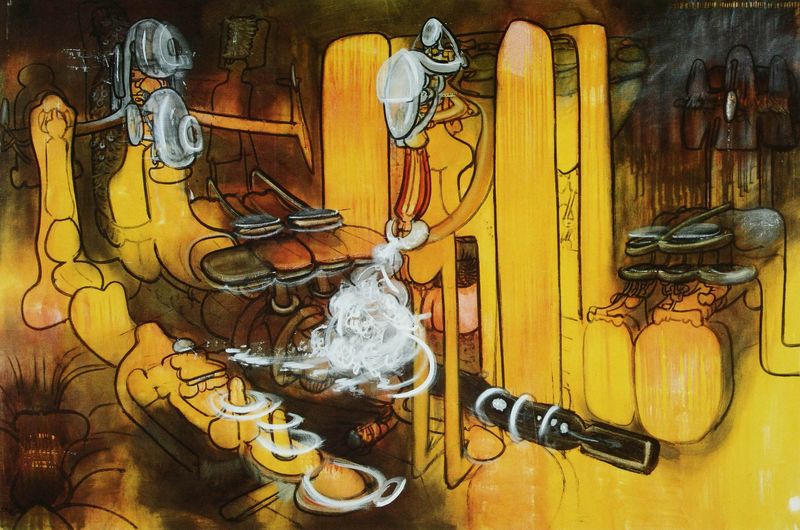
Titel: D'Etre fou, Verrückt zu sein
Künstler: Roberto Matta
Standort: Berlin
Institution: Sammlung Onnasch
Schlagwörter: dunkel, schatten, gelb, grün, menschen, bar, bewegung, braun, frau, glas, grau, holz, licht, schwarz, weiss, zeichnung, rot, muster, zylinder, mensch, instrument, rauch, instrumente, musik, rosa, arbeit, moderne, abstrakt, modern, farbe, formen, linien, fabrik, industrie, dampf, pfeife, zeitgenössisch, metall, ring, striche, abstraktion, collage, knochen, maschine, theke, fuss, linie, gerät, arsch, form, gebilde, loch, tasten, orgel, kanister, dudelsack, weberei, pinne, mischtechnik, rohre, grabstein, spule, erscheinungen, dampf rauch, klarinette, amorphes, allusionen, dampf rauch7, gemalte zeichnung, in betrieb, phantasiespiele, technis